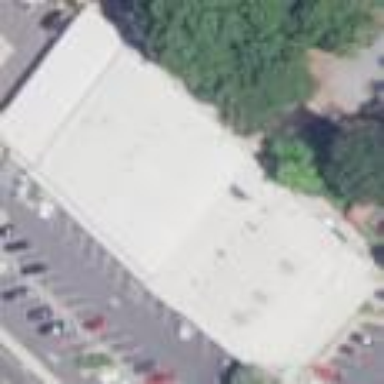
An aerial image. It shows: Retail building.